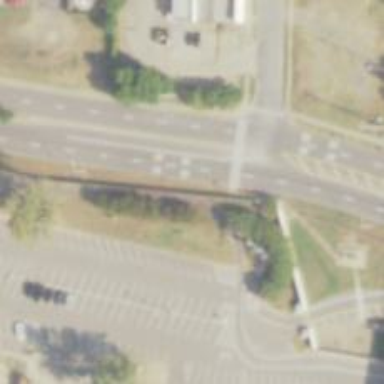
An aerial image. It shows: Marked zebra crossing on the road.